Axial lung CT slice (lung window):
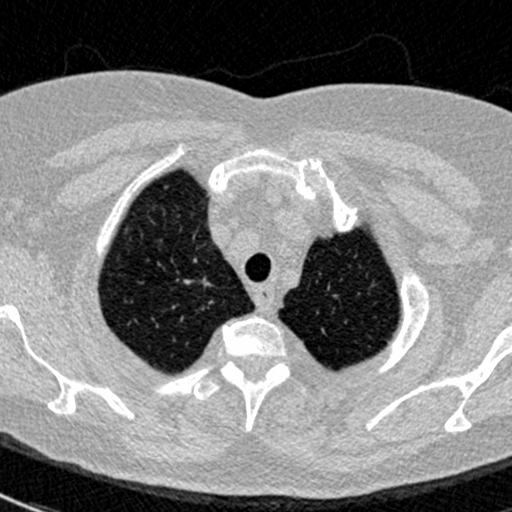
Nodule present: no